Aerial crown-view tile of a tropical tree (Barro Colorado Island, Panama), acquired 20250915:
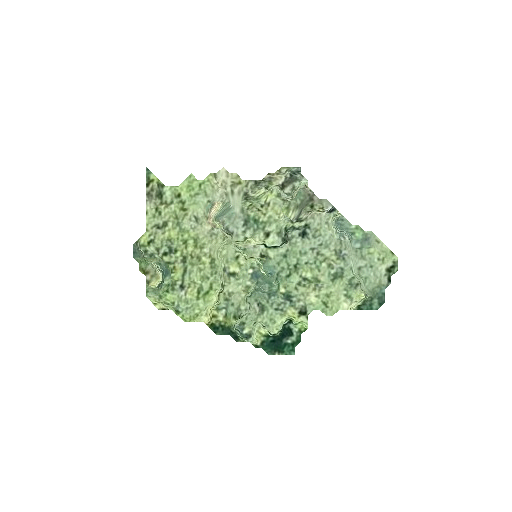
Species: Jacaranda copaia
GBIF accepted scientific name: Jacaranda copaia
Crown area: 47.839 m²